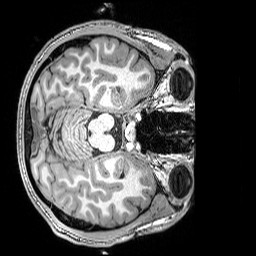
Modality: T1w
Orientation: axial
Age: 26
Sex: male
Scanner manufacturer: siemens
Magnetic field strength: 3 T
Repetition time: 2.5 s
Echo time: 0.00343 s